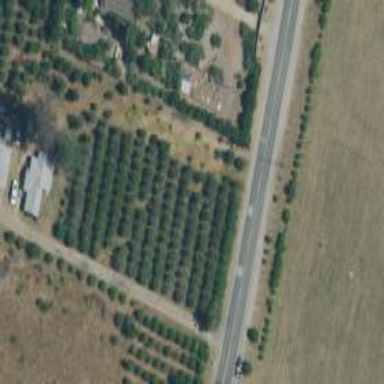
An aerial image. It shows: Orchard.